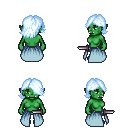
a pixel art fantasy rpg character, female body template, orc, green skin, overskirt, teal pants, white cyan swoop hairstyle, brown shoes, dagger, four views (front, back, left, right), 2x2 character sprite sheet, small pixel art, hard edges, no anti-aliasing